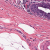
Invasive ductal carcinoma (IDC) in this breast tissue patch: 0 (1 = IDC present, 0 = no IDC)